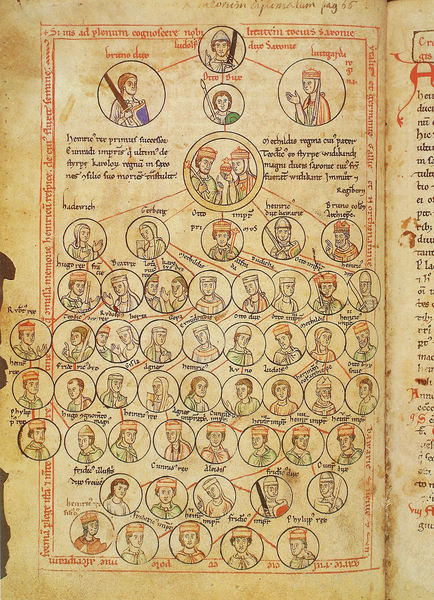
Titel: Chronica Sancti Pantaleonis
Standort: Herkunftsort: Köln, St. Pantaleon (EU - D - NRW)
Institution: Wolfenbüttel, Herzog August Bibliothek
Schlagwörter: blau, mann, grün, menschen, frau, zeichnung, rot, rahmen, adel, familie, paar, krone, kinder, rund, schrift, könig, striche, buch, seite, text, kreise, herrscher, ritter, seiten, königin, handschrift, verbindungen, latein, ahnen, stammbaum, abstammung, nachkommen